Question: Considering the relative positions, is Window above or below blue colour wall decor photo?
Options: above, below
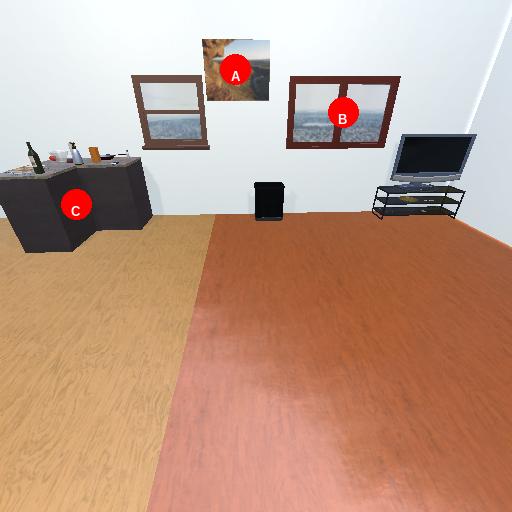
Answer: above